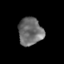
Tissue: skin
Cell type: Epithelial cells
Senescence score: 0.2683
Nuclear area (px): 666
Mean DAPI intensity: 109.647